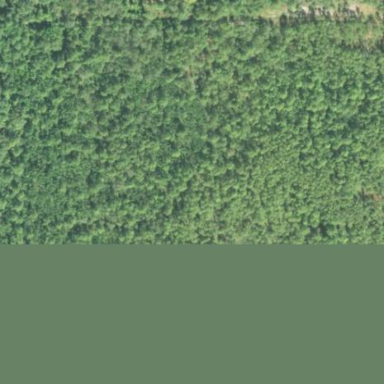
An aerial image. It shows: Mixed woodland area with various types of leaves.